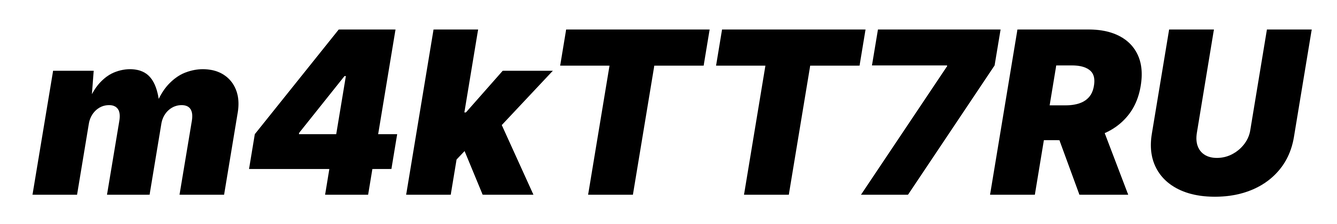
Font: Inter-Italic_Black_Italic